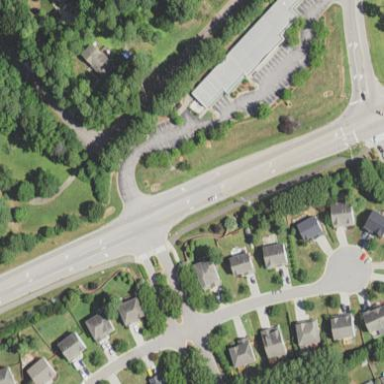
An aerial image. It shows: Pedestrian road.